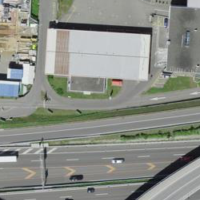
EUNIS habitat code: 57
Species observed at this site:
Hippophae rhamnoides